Question: I have a custom font embedded in my iPhone app that previously has rendered perfectly (both in the simulator and on the device). Today though, when I built and ran the app on the device it suddenly looked like this:

The problem only exists when running on the physical device. I have never seen this phenomenon before; what exactly is it? The other fonts that are used in the app render perfectly as before.
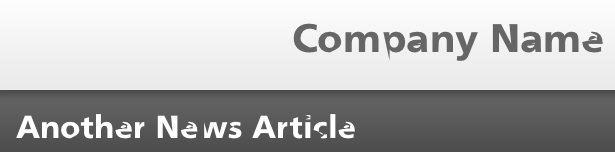
Answer: I think the font file which you include is corrupted by Xcode please delete the existing one and move to trash also and import new font file. Sorry for my english.